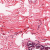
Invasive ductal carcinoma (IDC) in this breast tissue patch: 0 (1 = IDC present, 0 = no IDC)